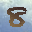
Label: 8